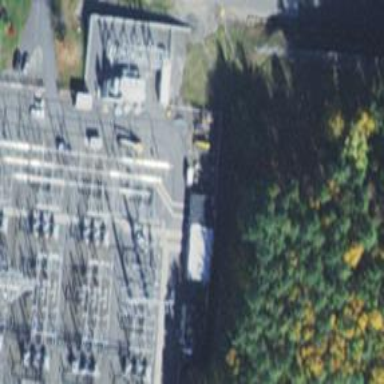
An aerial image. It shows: Switch used for power control.